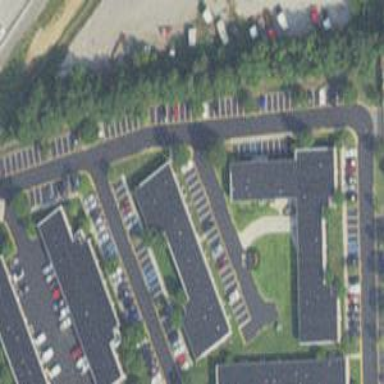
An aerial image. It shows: Commercial building.